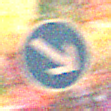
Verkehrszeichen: VorgeschriebeneVorbeifahrtRechts
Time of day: Night
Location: Outdoor (Nature)
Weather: Clear
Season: NotSpecified
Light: Natural